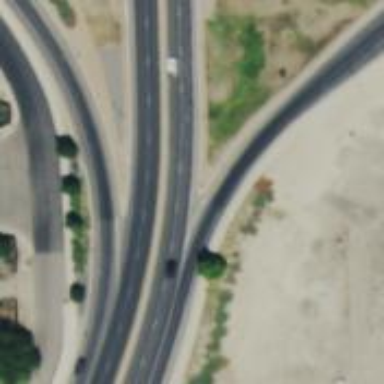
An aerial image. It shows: Expressway with asphalt surface. It is trunk highway with top-grade track type.